Interaction volume radius: 10 \u00c5
Interaction volume height: 15 \u00c5
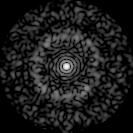
Disorder parameter: 0.8245